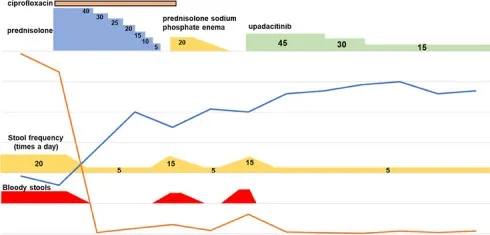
Clinical course of the patient.
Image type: pathology (immunostaining)